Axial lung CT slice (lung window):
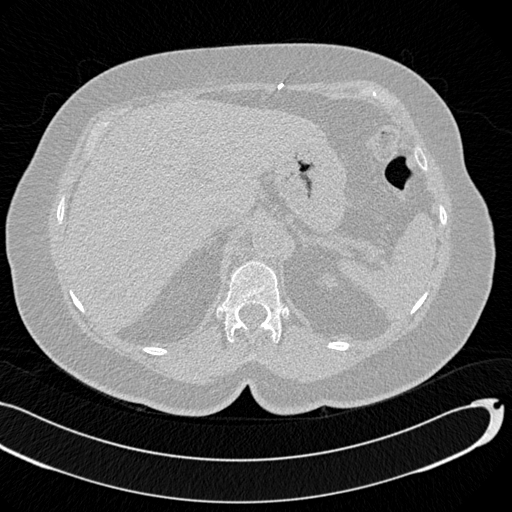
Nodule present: no